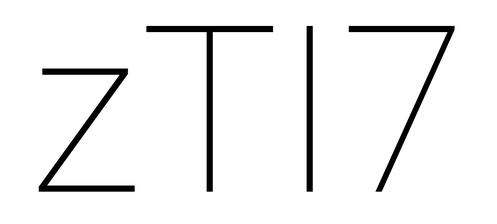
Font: Roboto_Thin